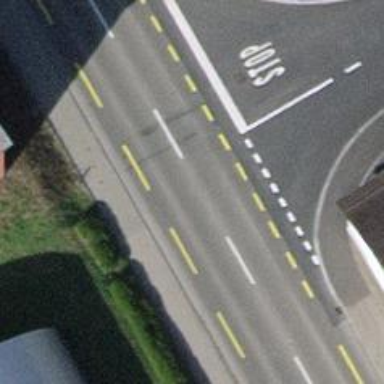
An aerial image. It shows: Primary road with asphalt surface. It has sidewalks on both sides and soft lane designated for cycling.